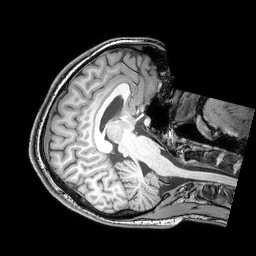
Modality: T1w
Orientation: axial